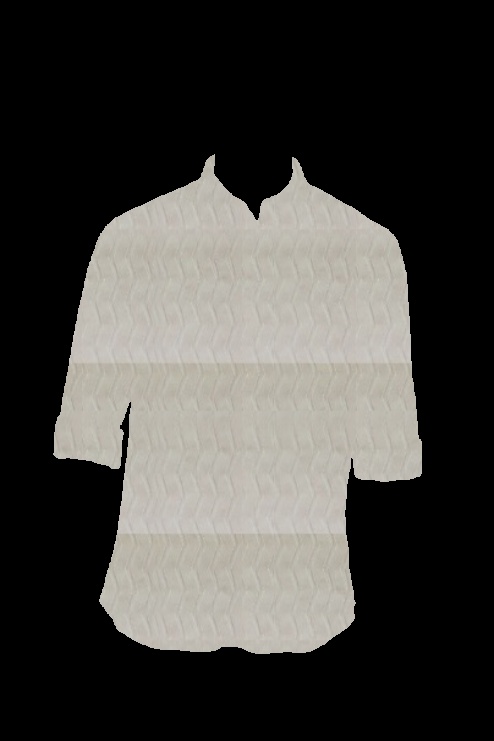
beige white men s tee